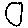
Label: circle